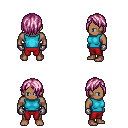
a pixel art fantasy rpg character, male body template, human, dark skin, teal sleeveless shirt, red pants, pink bangs hairstyle, metal gloves, four views (front, back, left, right), 2x2 character sprite sheet, small pixel art, hard edges, no anti-aliasing